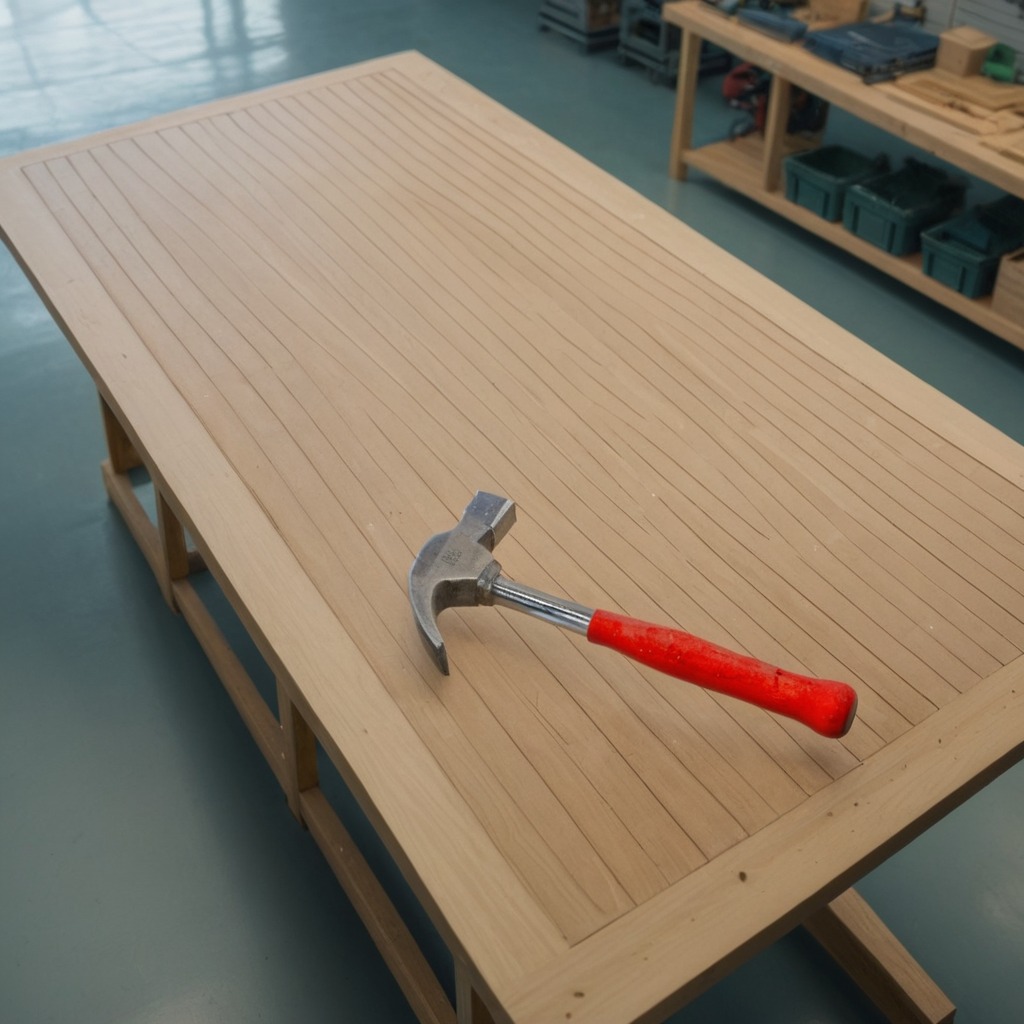
A hammer lies on the workbench inside a coastal fishing gear workshop.